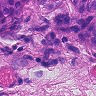
Metastatic tissue present: yes